Brain MRI, modality: ceT1
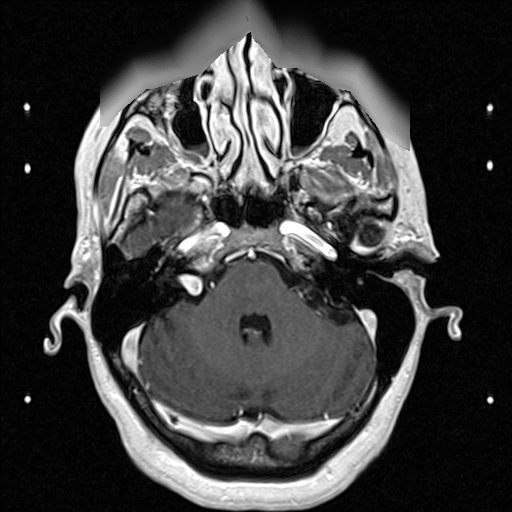